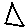
Label: triangle